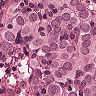
Metastatic tissue present: yes